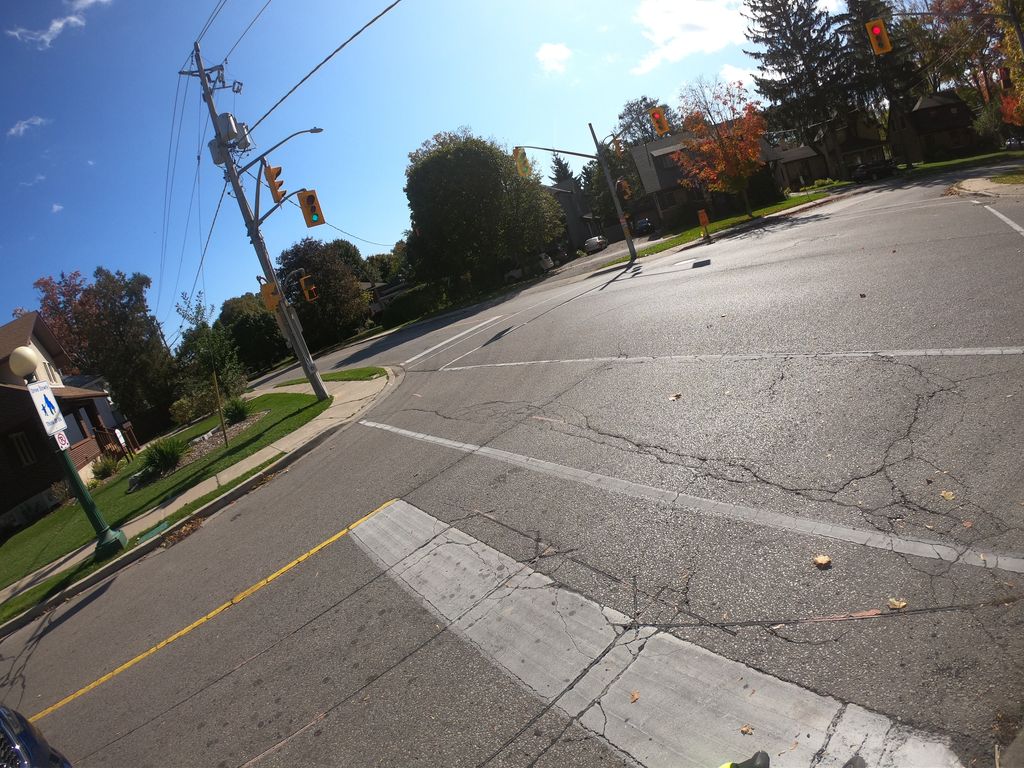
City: kitchener-waterloo